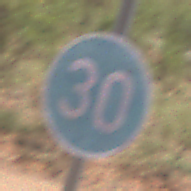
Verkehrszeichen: VorgeschriebeneMindestgeschwindigkeit
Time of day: Midday
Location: Outdoor (RoadRail)
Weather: Clear
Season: NotSpecified
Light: Natural